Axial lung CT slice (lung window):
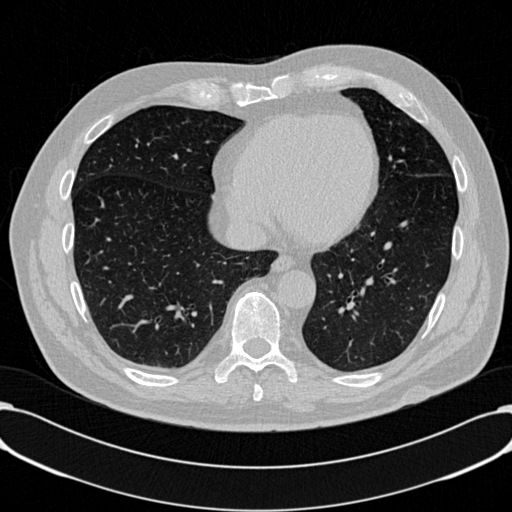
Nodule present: no